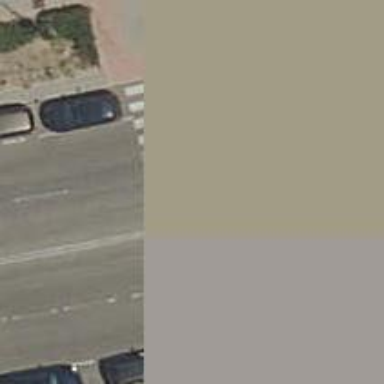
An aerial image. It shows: Footway with zebra crossing.